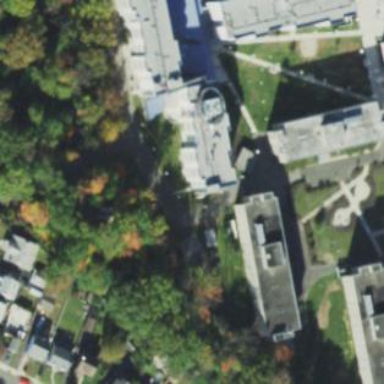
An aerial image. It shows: Dormitory building.